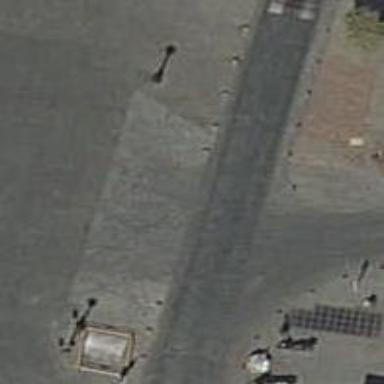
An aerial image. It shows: Living street with shared lane cycleway paved with paving stones.